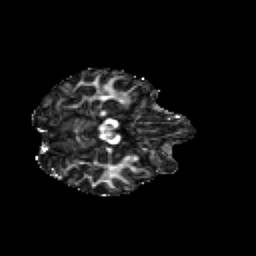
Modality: FA
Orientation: axial
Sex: male
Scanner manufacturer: siemens
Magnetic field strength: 3 T
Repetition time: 5 s
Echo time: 0.071 s